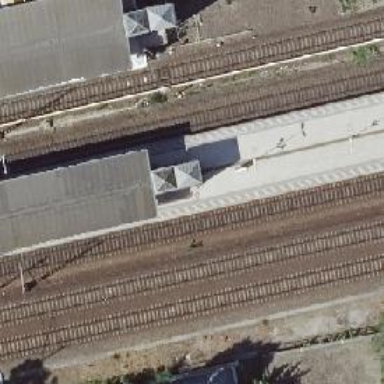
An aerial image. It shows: Stop position for public transport at railway stop.